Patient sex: F
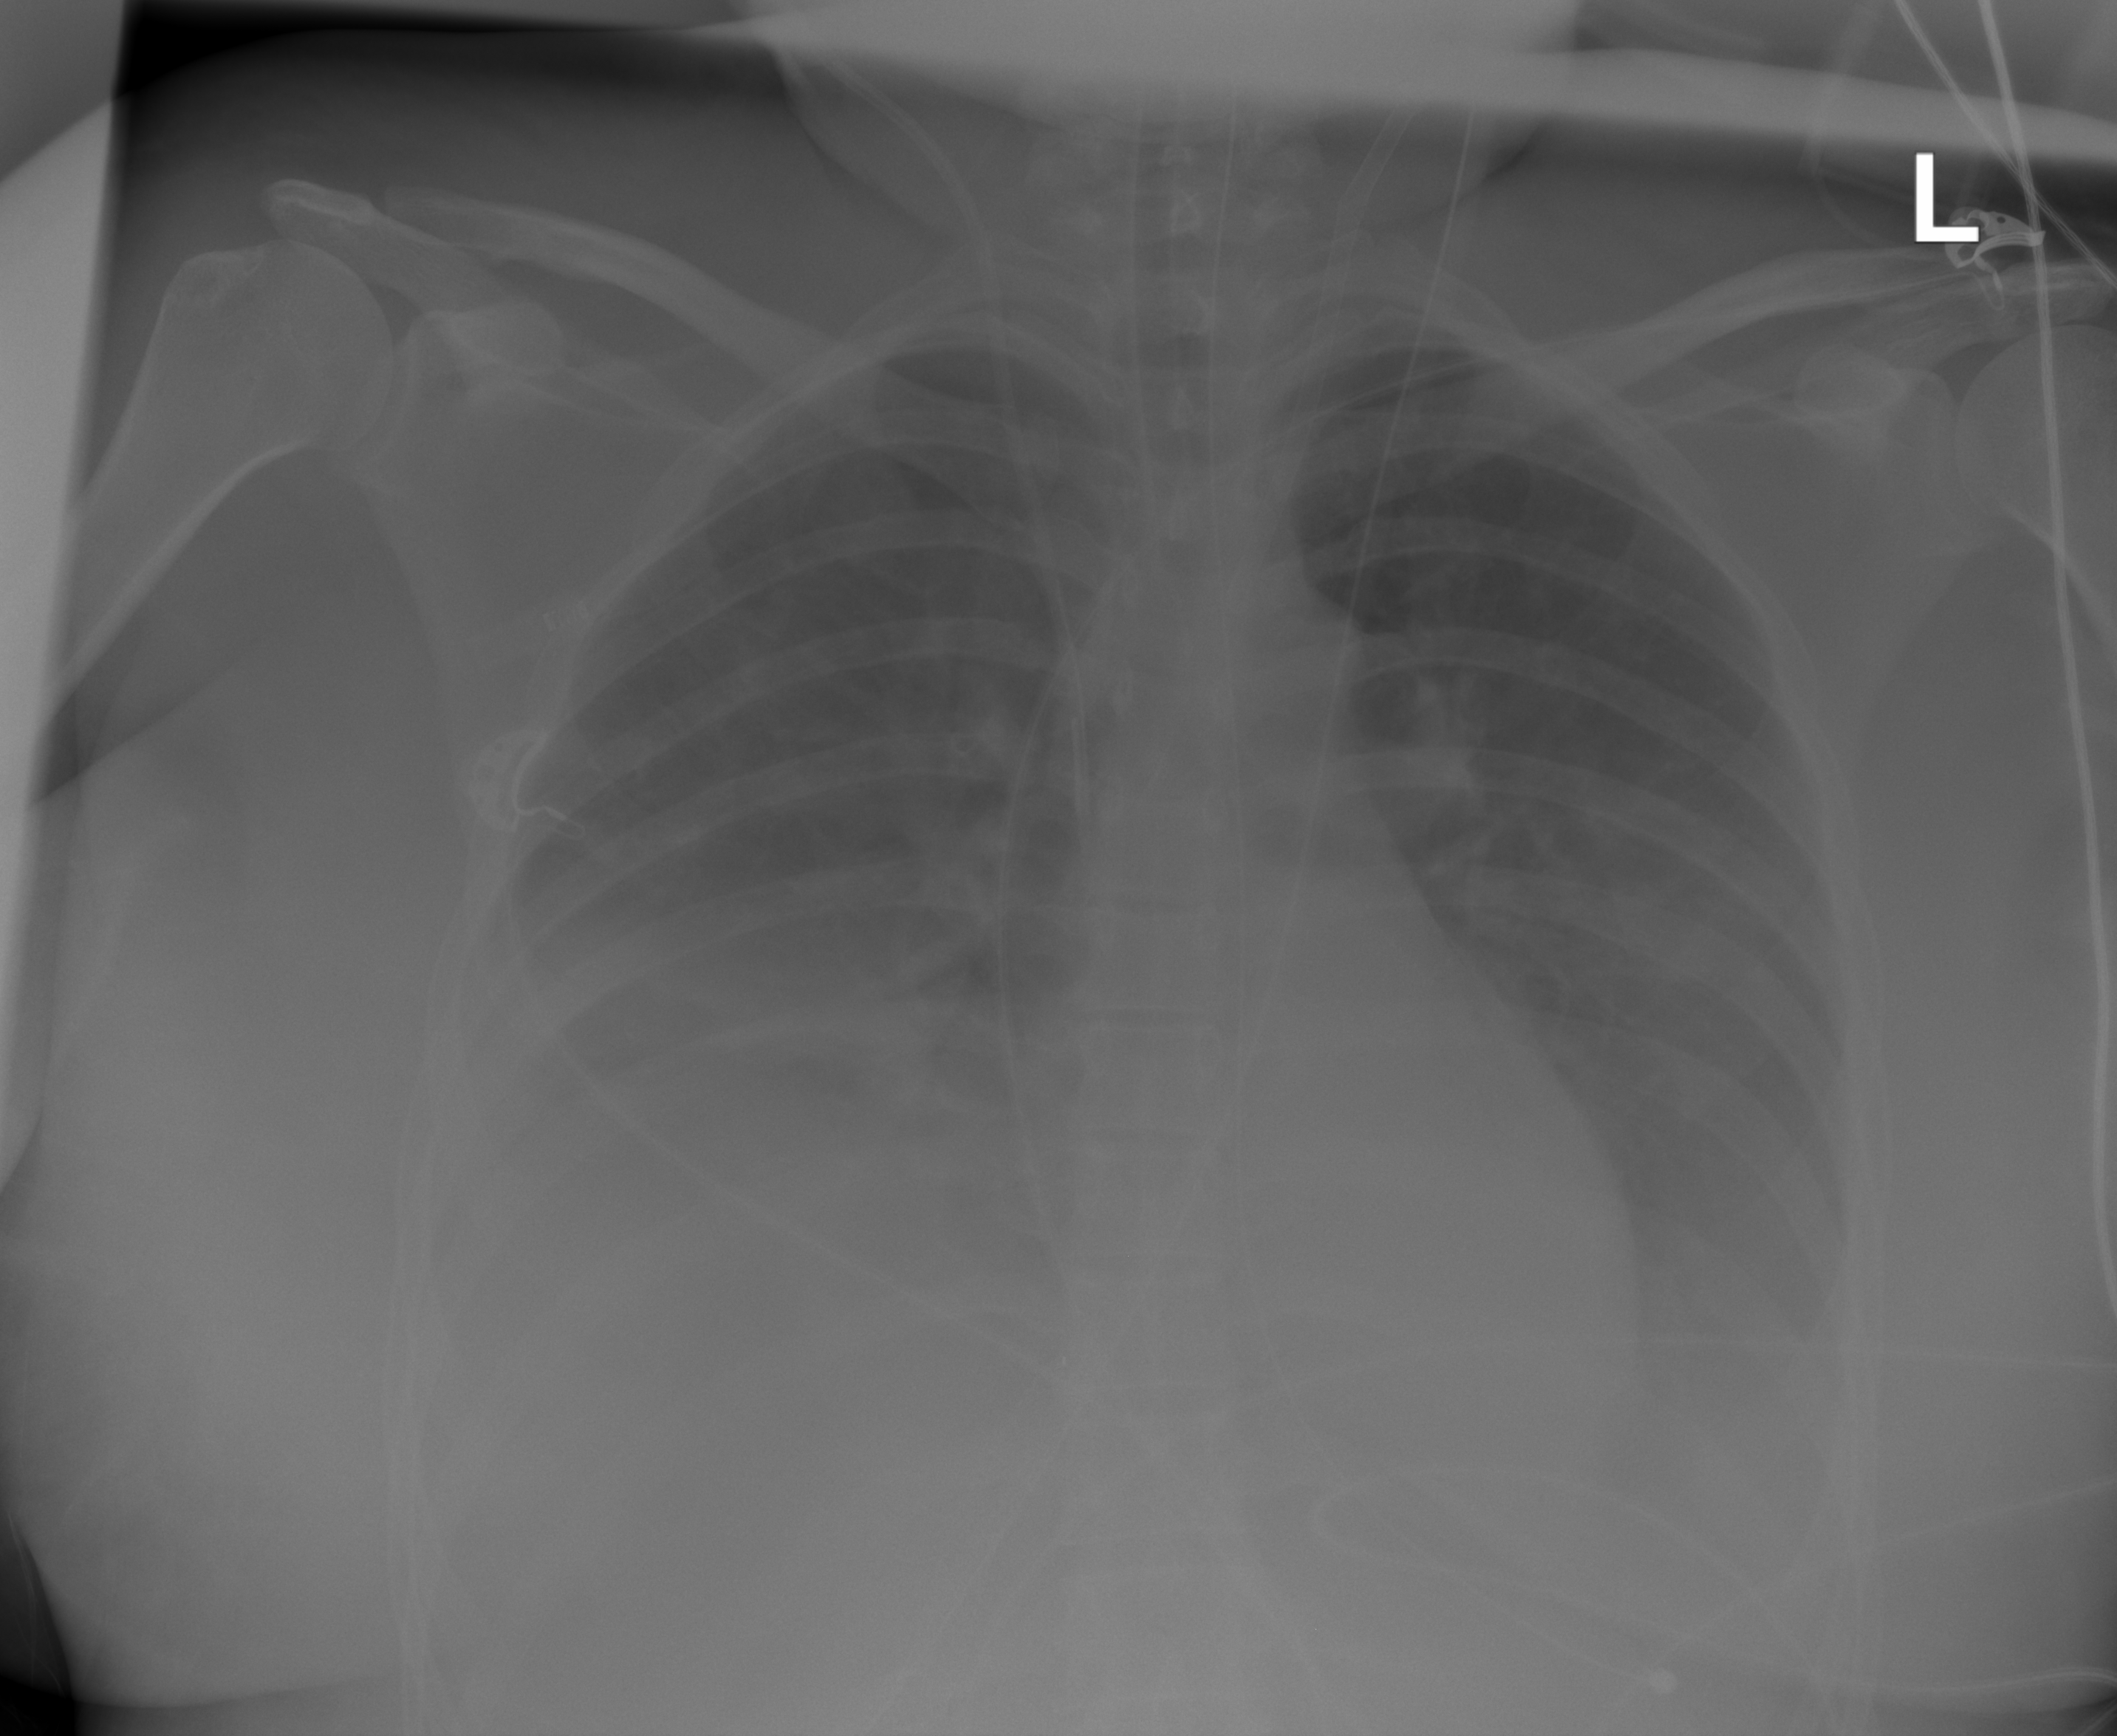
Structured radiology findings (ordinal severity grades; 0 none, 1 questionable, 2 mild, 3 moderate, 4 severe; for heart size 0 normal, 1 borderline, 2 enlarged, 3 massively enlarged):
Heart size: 0
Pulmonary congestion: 0
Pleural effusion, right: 2
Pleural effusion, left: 2
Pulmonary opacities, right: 2
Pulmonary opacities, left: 0
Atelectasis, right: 2
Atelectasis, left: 0